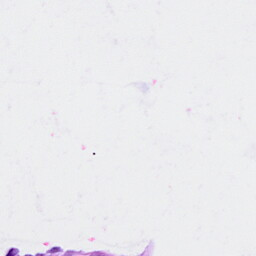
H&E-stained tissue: Breast